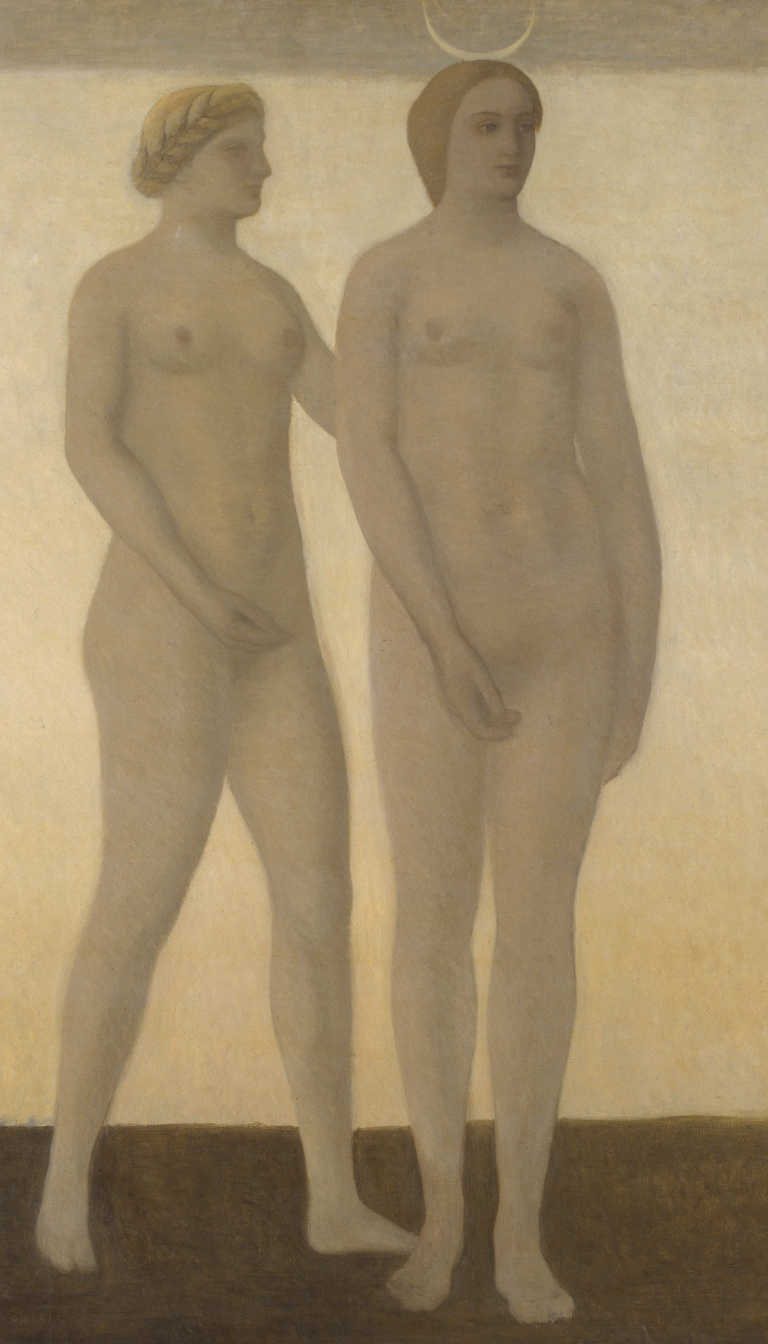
portrait painting, full figure, bright diffused light, two nude female figures standing, left figure with golden braided hair in three-quarter view, right figure with smooth dark hair and white crescent moon above head, dark brown floor, pale yellow wall, grey frieze at top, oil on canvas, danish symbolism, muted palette